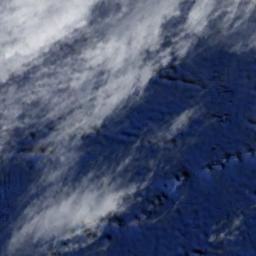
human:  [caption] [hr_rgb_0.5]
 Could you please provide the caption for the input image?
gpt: A large cloud of white clouds floated above the hills .

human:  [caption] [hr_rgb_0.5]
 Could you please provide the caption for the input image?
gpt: The white cloud is above blue sea .

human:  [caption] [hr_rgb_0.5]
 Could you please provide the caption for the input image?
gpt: The stratus clouds are located above the surface of the sea .

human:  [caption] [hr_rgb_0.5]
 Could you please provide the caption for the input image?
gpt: White clouds on blue sea .

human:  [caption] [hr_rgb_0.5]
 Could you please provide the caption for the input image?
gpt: Slices of white clouds over a blue sea .